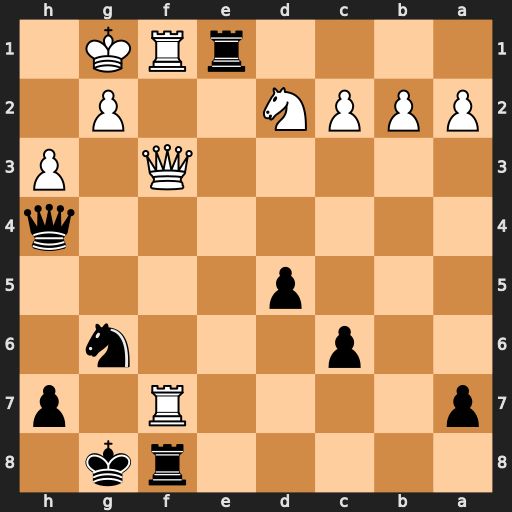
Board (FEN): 5rk1/p4R1p/2p3n1/3p4/7q/5Q1P/PPPN2P1/4rRK1
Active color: b
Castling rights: -
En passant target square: -
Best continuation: Rxf1+ Qxf1 Rxf7